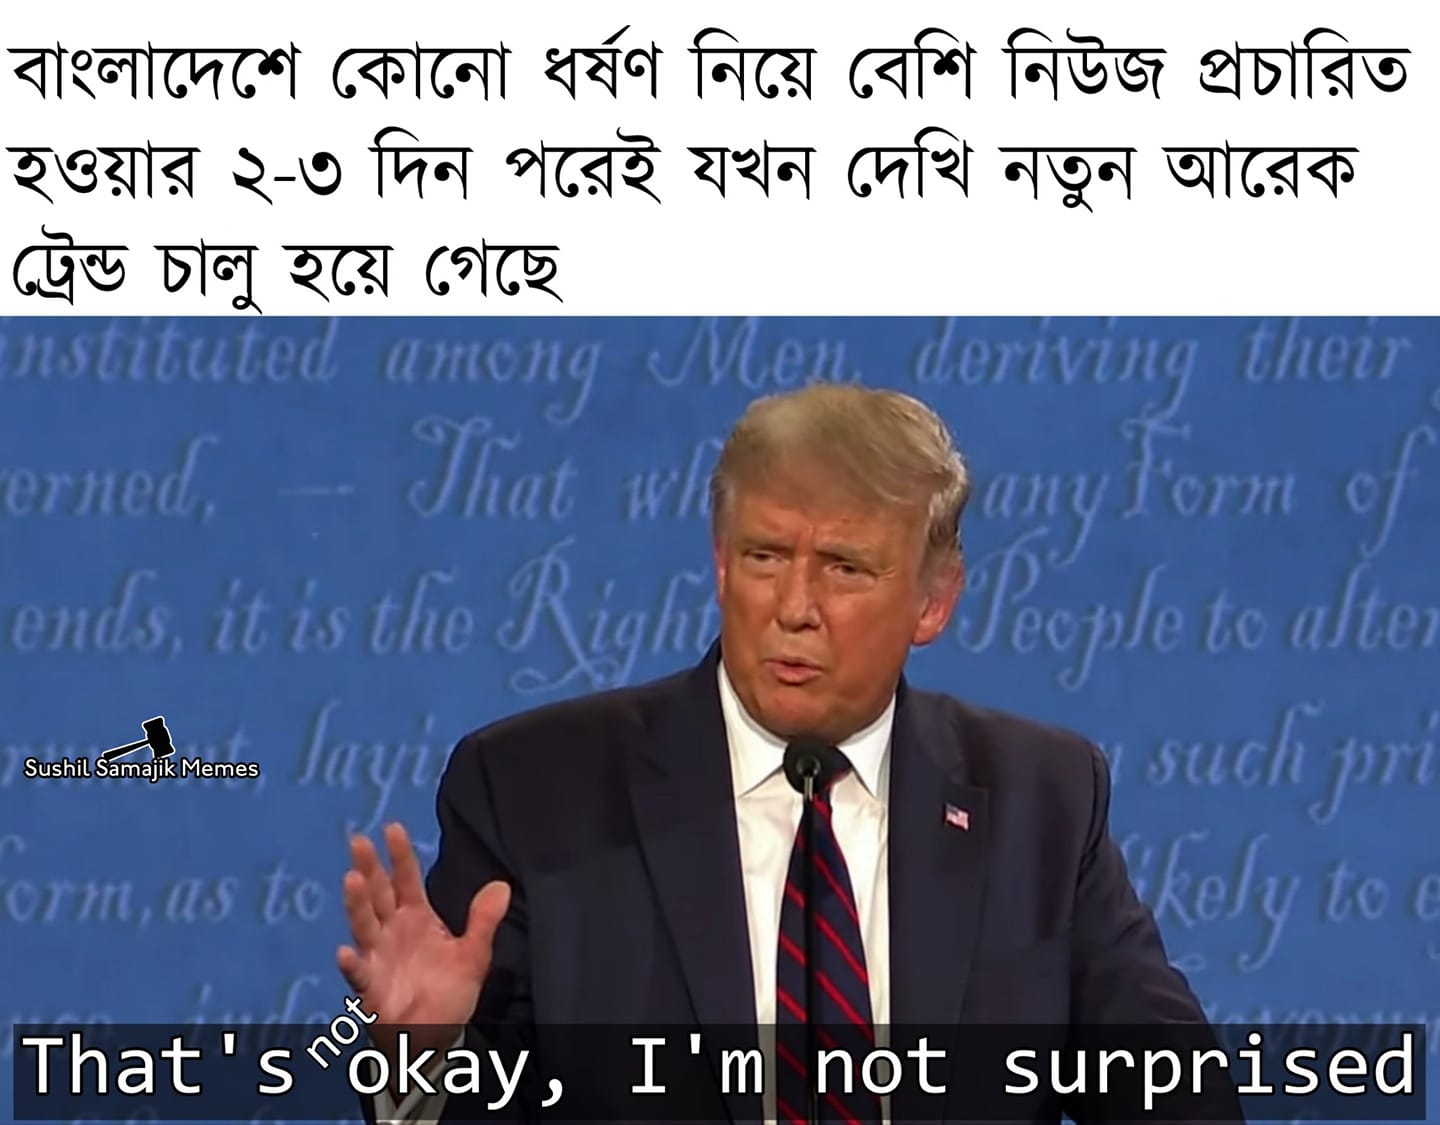
Caption: বাংলাদেশে কোনো ধর্ষণ নিয়ে বেশি নিউজ প্রচারিত হওয়ার ২-৩ দিন পরেই যখন দেখি নতুন আরেক ট্রেন্ড চালু হয়ে গেছে      That's okay ,   I'm not surprised
Label: non-hate